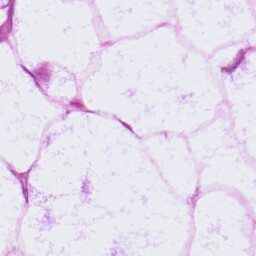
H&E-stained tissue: LymphNode